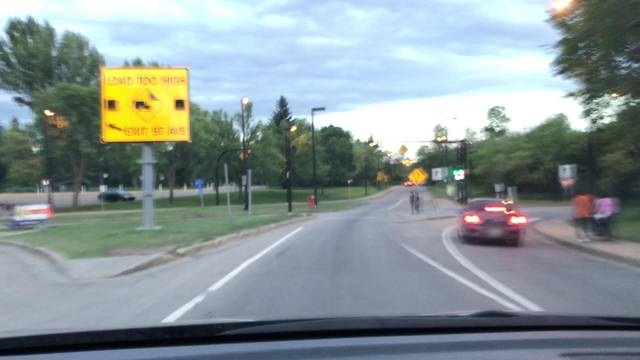
Region: Canada
Coordinates: 53.535, -113.509